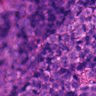
Metastatic tissue present: yes